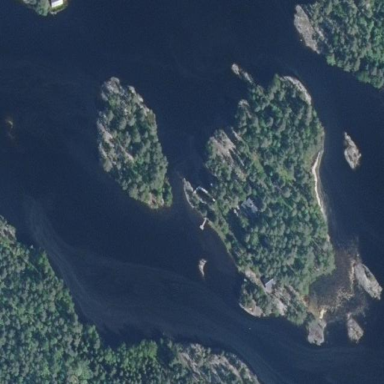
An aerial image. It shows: Islet.